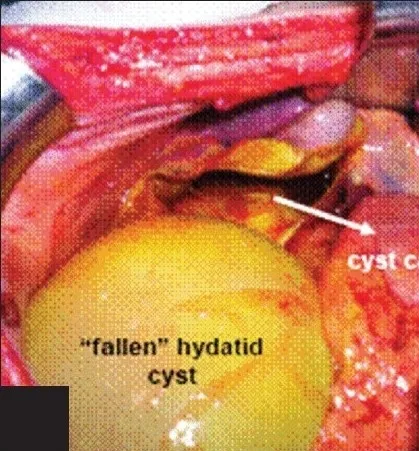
Bile leakage seen in the cystic cavity.
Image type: radiology (ct)